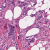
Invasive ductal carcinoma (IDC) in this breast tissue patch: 0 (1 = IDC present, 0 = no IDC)